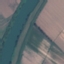
Land use / land cover: River